Field crop: maize
Growth stage: 2
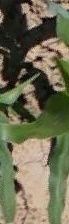
Species: maize